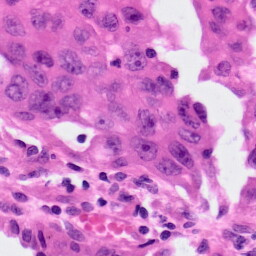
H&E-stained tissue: Lung